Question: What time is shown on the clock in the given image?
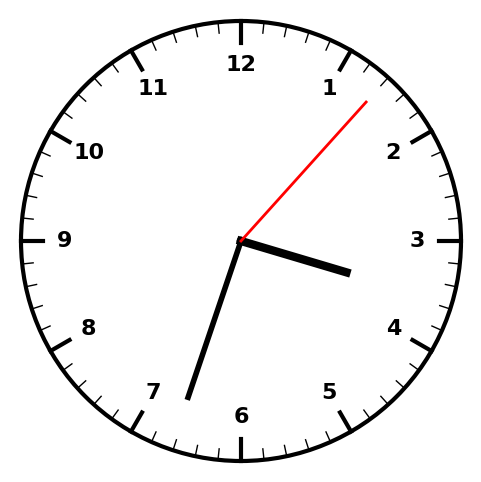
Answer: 03:33:07